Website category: auto
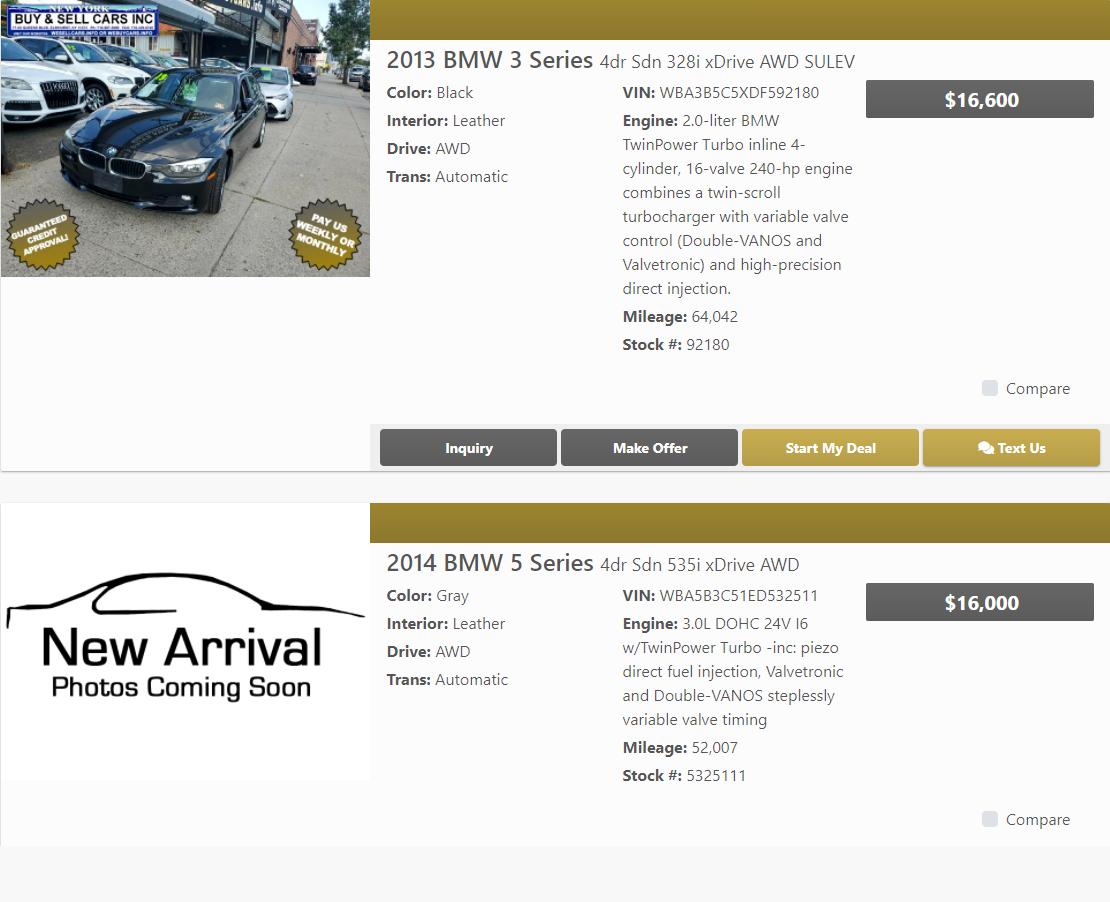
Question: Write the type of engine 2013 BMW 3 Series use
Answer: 2.0-liter BMW TwinPower Turbo inline 4-cylinder, 16-valve 240-hp engine combines a twin-scroll turbocharger with variable valve control (Double-VANOS and Valvetronic) and high-precision direct injection.

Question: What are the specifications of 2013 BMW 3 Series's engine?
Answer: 2.0-liter BMW TwinPower Turbo inline 4-cylinder, 16-valve 240-hp engine combines a twin-scroll turbocharger with variable valve control (Double-VANOS and Valvetronic) and high-precision direct injection.

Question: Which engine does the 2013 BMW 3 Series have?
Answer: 2.0-liter BMW TwinPower Turbo inline 4-cylinder, 16-valve 240-hp engine combines a twin-scroll turbocharger with variable valve control (Double-VANOS and Valvetronic) and high-precision direct injection.

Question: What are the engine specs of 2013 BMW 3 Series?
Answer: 2.0-liter BMW TwinPower Turbo inline 4-cylinder, 16-valve 240-hp engine combines a twin-scroll turbocharger with variable valve control (Double-VANOS and Valvetronic) and high-precision direct injection.

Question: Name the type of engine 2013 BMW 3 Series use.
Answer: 2.0-liter BMW TwinPower Turbo inline 4-cylinder, 16-valve 240-hp engine combines a twin-scroll turbocharger with variable valve control (Double-VANOS and Valvetronic) and high-precision direct injection.

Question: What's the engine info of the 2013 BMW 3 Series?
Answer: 2.0-liter BMW TwinPower Turbo inline 4-cylinder, 16-valve 240-hp engine combines a twin-scroll turbocharger with variable valve control (Double-VANOS and Valvetronic) and high-precision direct injection.

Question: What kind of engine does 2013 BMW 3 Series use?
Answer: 2.0-liter BMW TwinPower Turbo inline 4-cylinder, 16-valve 240-hp engine combines a twin-scroll turbocharger with variable valve control (Double-VANOS and Valvetronic) and high-precision direct injection.

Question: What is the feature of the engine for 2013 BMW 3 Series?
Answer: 2.0-liter BMW TwinPower Turbo inline 4-cylinder, 16-valve 240-hp engine combines a twin-scroll turbocharger with variable valve control (Double-VANOS and Valvetronic) and high-precision direct injection.

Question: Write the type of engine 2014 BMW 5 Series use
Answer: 3.0L DOHC 24V I6 w/TwinPower Turbo -inc: piezo direct fuel injection, Valvetronic and Double-VANOS steplessly variable valve timing

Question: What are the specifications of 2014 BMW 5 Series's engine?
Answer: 3.0L DOHC 24V I6 w/TwinPower Turbo -inc: piezo direct fuel injection, Valvetronic and Double-VANOS steplessly variable valve timing

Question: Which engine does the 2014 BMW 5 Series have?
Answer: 3.0L DOHC 24V I6 w/TwinPower Turbo -inc: piezo direct fuel injection, Valvetronic and Double-VANOS steplessly variable valve timing

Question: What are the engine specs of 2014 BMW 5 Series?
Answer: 3.0L DOHC 24V I6 w/TwinPower Turbo -inc: piezo direct fuel injection, Valvetronic and Double-VANOS steplessly variable valve timing

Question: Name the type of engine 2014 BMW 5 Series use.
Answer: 3.0L DOHC 24V I6 w/TwinPower Turbo -inc: piezo direct fuel injection, Valvetronic and Double-VANOS steplessly variable valve timing

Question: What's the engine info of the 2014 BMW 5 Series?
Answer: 3.0L DOHC 24V I6 w/TwinPower Turbo -inc: piezo direct fuel injection, Valvetronic and Double-VANOS steplessly variable valve timing

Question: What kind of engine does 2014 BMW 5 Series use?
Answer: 3.0L DOHC 24V I6 w/TwinPower Turbo -inc: piezo direct fuel injection, Valvetronic and Double-VANOS steplessly variable valve timing

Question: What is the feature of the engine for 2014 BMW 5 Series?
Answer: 3.0L DOHC 24V I6 w/TwinPower Turbo -inc: piezo direct fuel injection, Valvetronic and Double-VANOS steplessly variable valve timing

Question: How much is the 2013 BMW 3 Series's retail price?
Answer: $16,600

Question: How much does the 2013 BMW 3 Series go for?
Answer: $16,600

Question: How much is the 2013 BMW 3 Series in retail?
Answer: $16,600

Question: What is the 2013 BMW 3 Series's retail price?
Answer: $16,600

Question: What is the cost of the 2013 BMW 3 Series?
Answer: $16,600

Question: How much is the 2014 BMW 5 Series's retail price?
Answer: $16,000

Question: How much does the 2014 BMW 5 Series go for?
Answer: $16,000

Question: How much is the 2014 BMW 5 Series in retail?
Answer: $16,000

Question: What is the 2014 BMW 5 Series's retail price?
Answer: $16,000

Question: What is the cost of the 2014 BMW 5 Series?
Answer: $16,000

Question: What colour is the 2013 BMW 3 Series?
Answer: Black

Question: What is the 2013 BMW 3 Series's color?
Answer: Black

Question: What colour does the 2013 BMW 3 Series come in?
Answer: Black

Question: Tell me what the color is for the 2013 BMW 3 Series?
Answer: Black

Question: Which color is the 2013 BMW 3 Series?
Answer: Black

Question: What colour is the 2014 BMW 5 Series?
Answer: Gray

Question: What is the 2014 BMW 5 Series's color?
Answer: Gray

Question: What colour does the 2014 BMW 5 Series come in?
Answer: Gray

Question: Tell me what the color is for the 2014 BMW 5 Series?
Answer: Gray

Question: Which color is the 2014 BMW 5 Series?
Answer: Gray

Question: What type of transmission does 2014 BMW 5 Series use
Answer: Automatic

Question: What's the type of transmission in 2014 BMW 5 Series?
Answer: Automatic

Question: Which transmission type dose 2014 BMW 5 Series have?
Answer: Automatic

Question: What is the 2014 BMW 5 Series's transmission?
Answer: Automatic

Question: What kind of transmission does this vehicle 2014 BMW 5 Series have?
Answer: Automatic

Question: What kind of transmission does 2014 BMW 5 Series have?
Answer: Automatic

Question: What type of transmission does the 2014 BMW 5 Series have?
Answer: Automatic

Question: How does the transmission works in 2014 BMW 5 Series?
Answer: Automatic

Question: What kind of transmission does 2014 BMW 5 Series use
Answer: Automatic

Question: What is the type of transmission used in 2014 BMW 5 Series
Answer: Automatic

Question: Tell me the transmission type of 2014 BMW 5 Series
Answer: Automatic

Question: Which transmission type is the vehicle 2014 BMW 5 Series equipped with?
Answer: Automatic

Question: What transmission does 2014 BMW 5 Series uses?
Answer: Automatic

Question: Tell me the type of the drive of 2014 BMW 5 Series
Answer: AWD

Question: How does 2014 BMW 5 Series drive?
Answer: AWD

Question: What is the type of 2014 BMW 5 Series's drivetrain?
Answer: AWD

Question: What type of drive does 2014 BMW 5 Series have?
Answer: AWD

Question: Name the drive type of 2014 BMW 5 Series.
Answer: AWD

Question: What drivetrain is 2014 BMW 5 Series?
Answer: AWD

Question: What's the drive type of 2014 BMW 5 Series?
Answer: AWD

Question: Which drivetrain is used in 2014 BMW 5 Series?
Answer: AWD

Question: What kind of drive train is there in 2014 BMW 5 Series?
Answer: AWD

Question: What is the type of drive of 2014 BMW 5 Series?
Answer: AWD

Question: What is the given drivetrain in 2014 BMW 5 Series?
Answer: AWD

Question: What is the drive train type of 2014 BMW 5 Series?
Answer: AWD

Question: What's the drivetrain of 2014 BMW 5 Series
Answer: AWD

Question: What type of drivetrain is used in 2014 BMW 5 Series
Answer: AWD

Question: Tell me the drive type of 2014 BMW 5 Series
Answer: AWD